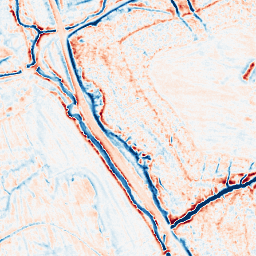
Category: edge_preserving
Decomposition family: anisotropic_diffusion
Decomposition parameters: iterations: 20
kappa: 10
gamma: 0.15
Upsampling method: linear_exact
Upsampling parameters: scale: 4
Upsampling scale: 4